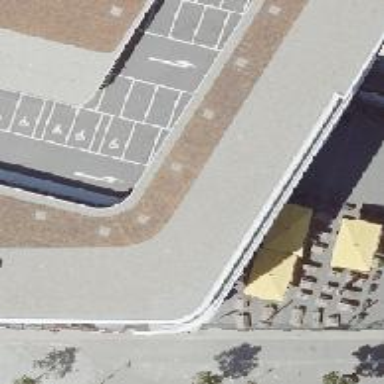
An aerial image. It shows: Outdoor seating area for leisure land.